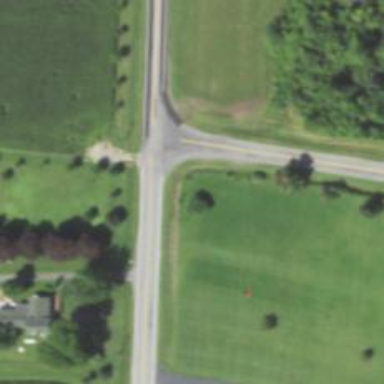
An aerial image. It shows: Stop road.